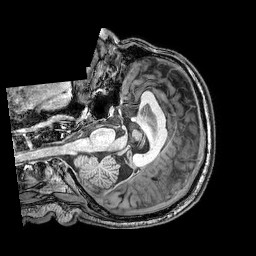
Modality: T1w
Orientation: axial
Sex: male
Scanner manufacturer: philips
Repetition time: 0.008158 s
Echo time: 0.00375 s